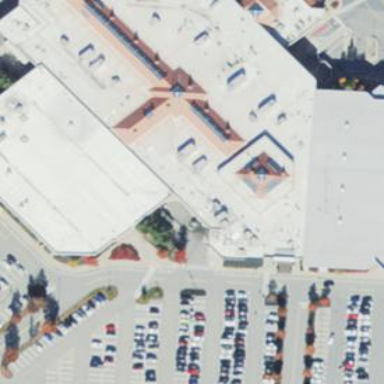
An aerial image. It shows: Department store building.